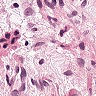
Metastatic tissue present: yes